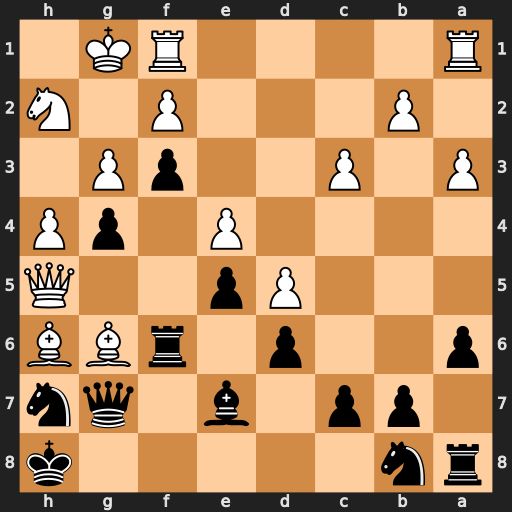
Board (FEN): rn5k/1pp1b1qn/p2p1rBB/3Pp2Q/4P1pP/P1P2pP1/1P3P1N/R4RK1
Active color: b
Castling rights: -
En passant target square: -
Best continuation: Qxg6 Qxg6 Rxg6